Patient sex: M
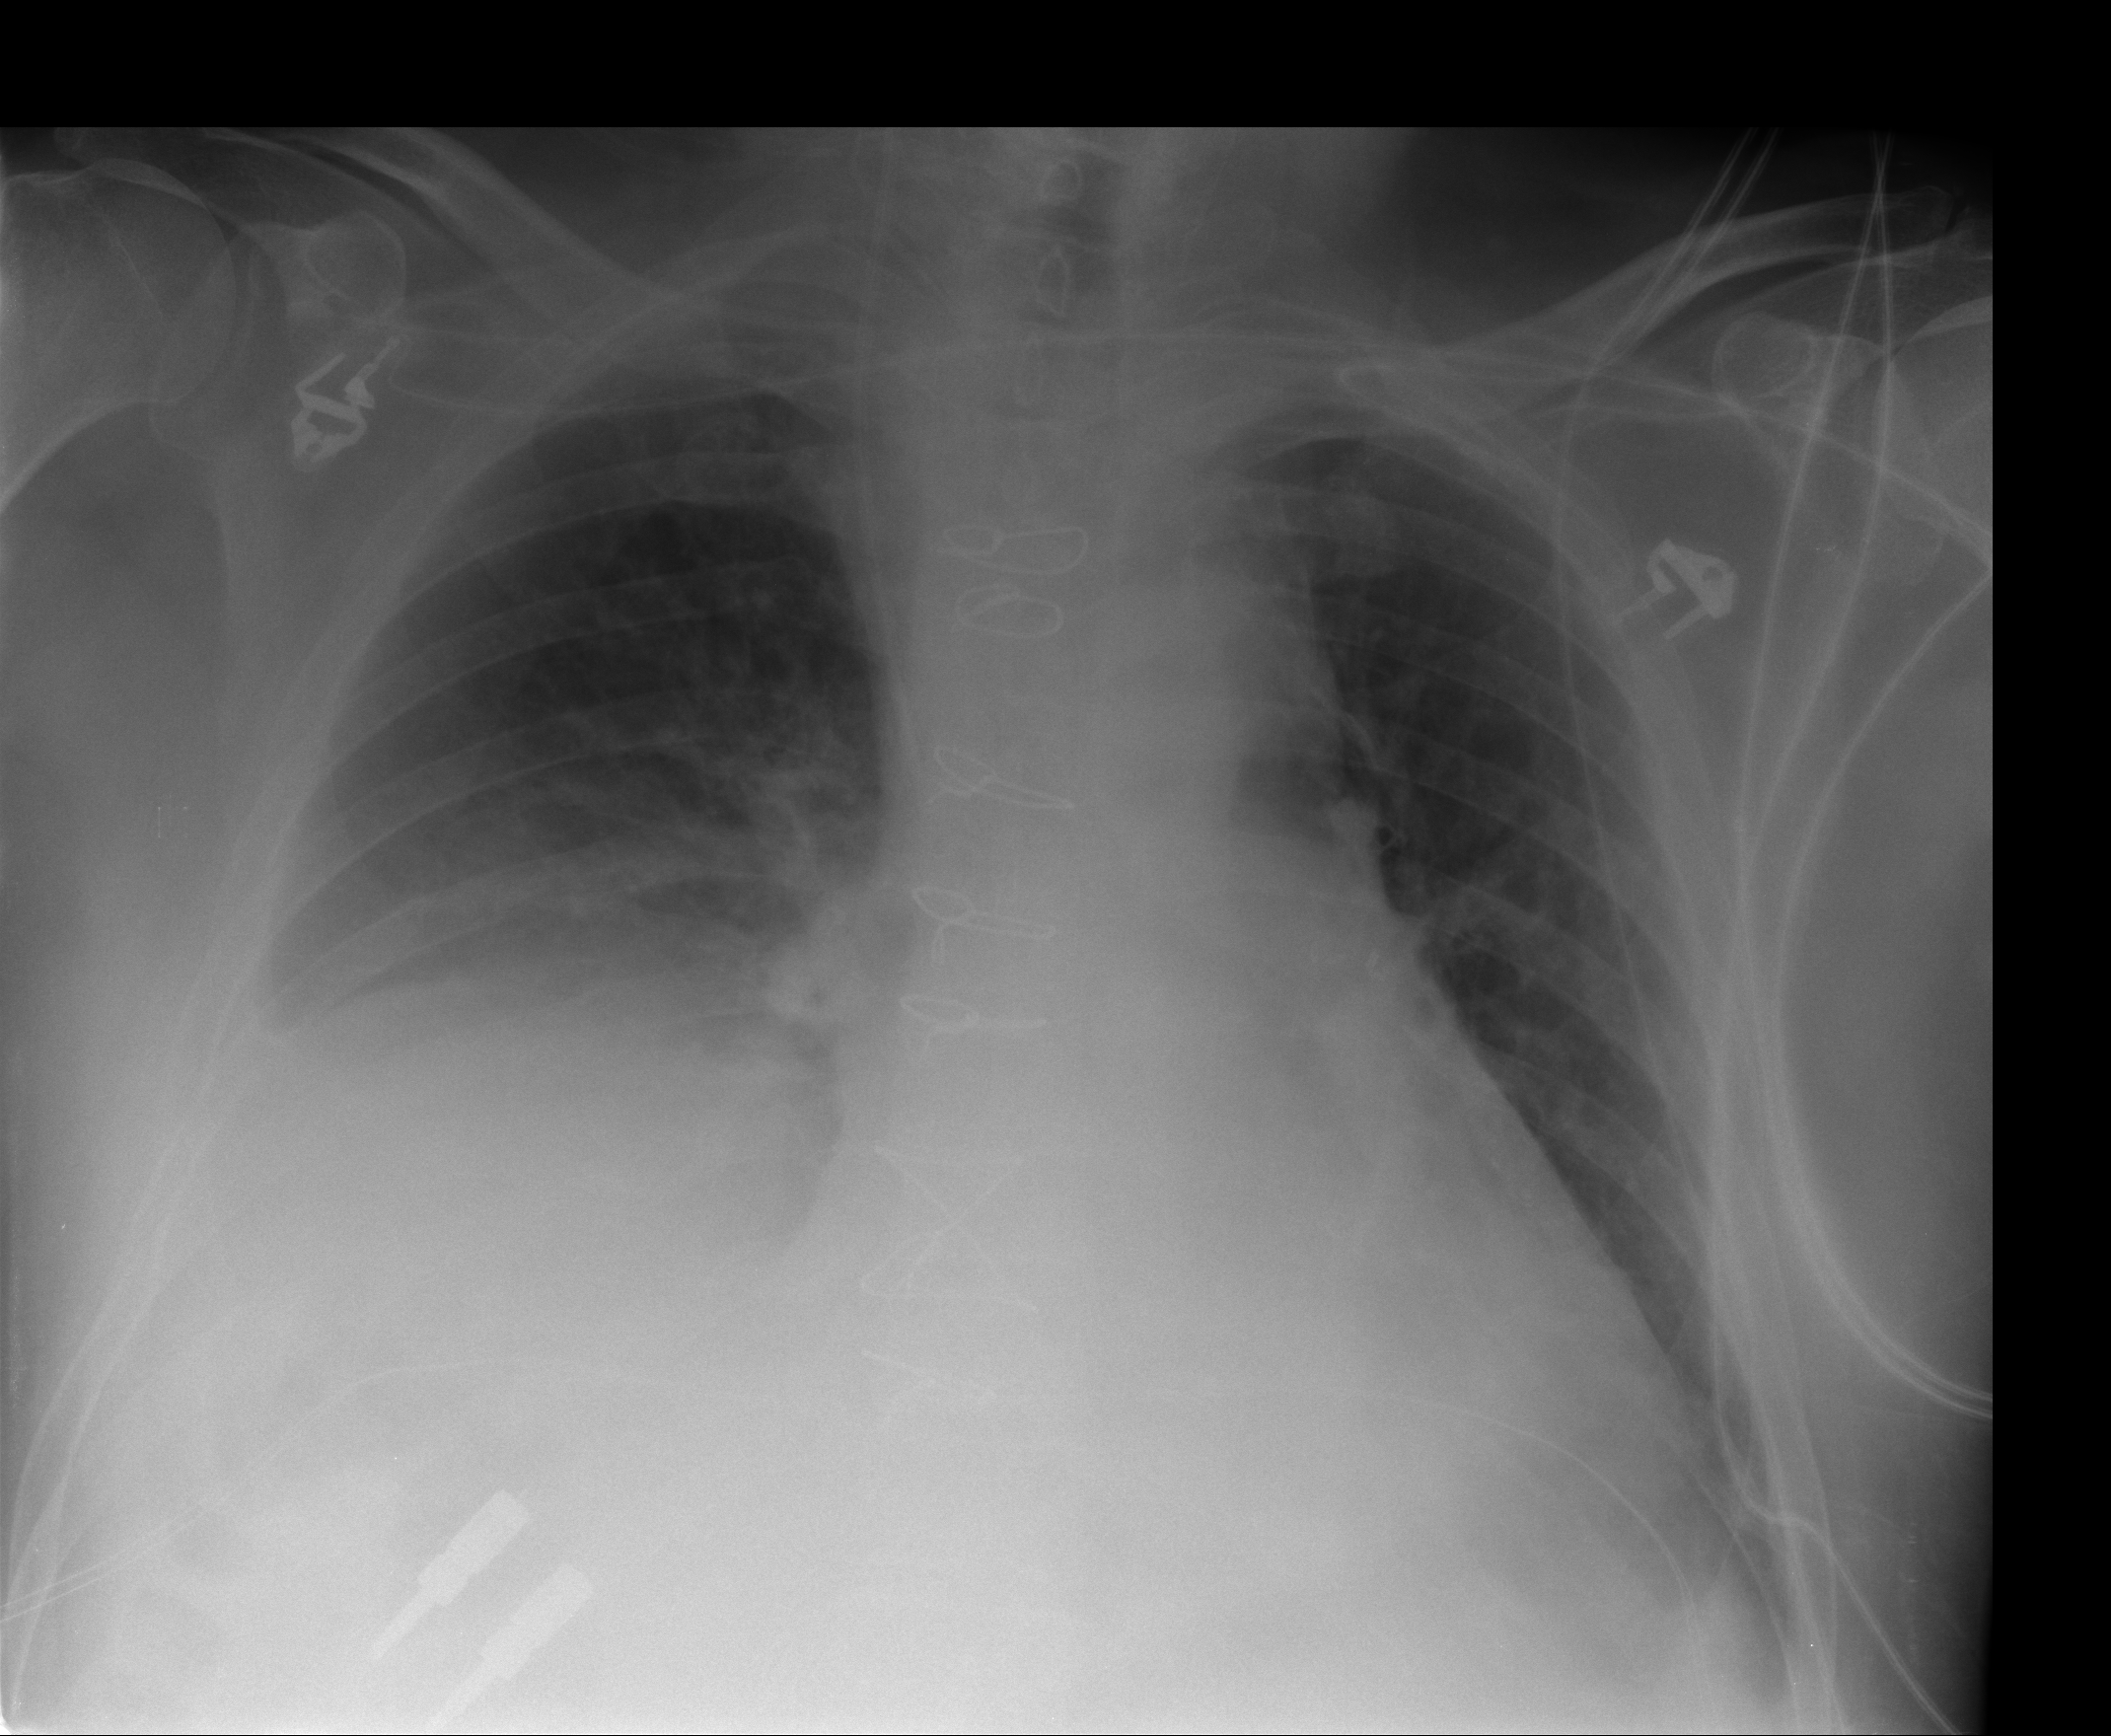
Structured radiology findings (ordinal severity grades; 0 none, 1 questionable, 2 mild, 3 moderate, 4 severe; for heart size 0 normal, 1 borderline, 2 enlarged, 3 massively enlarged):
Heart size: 2
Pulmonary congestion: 2
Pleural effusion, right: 3
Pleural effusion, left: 2
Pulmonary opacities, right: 0
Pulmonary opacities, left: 0
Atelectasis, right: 2
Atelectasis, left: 2